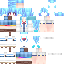
A female human skin with pale skin, wearing blue long hair dressed in a blue tshirt and blue pants, featuring a closed mouth.